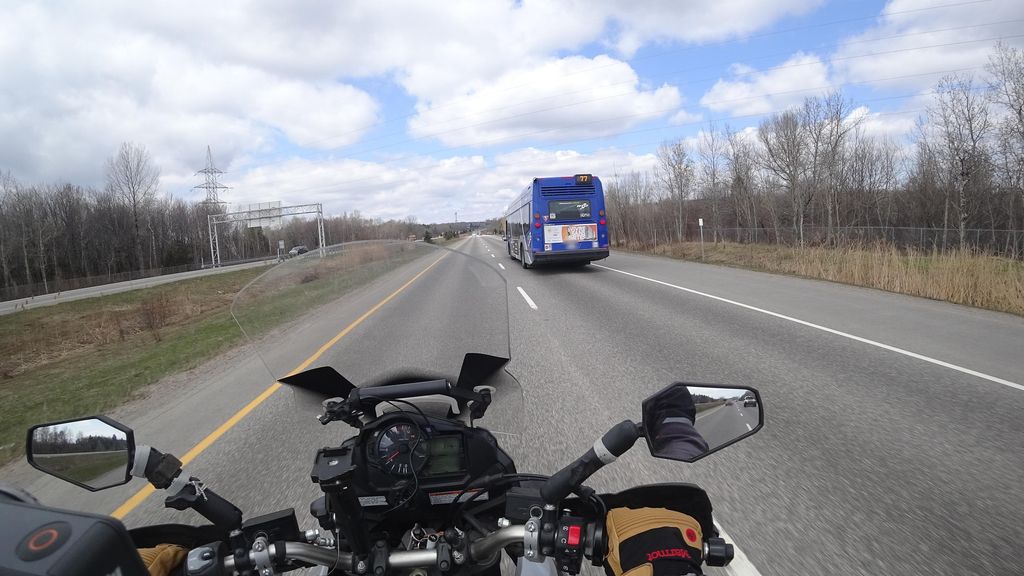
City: quebec_city